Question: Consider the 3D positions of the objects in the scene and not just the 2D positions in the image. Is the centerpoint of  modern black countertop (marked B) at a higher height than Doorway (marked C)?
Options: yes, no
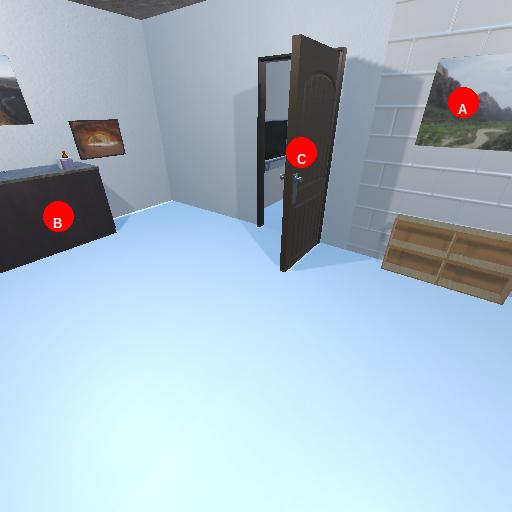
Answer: yes